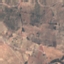
Land use / land cover class: PermanentCrop